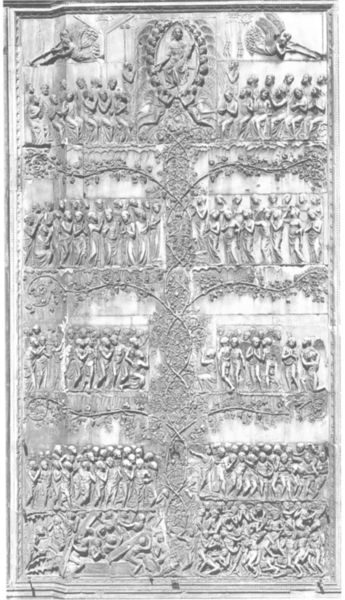
Titel: Orvieto, Dom, Fassadenschmuck
Künstler: Lorenzo Maitani
Standort: Orvieto, Dom (EU - I - Umbrien)
Schlagwörter: baum, blätter, flügel, gott, gruppe, himmel, nackt, weiß, frauen, menschen, äste, grau, marmor, männer, tür, wand, bibel, blass, geschichte, rahmen, stein, tod, girlande, pflanzen, boot, oval, engel, ranken, skulptur, relief, türe, figuren, könig, tafel, symmetrie, floral, metall, bronze, plastik, symmetrisch, nd, tote, allegorie, kranz, schnitzerei, portal, christus, jesus, fegefeuer, hölle, jüngstes gericht, verdammte, seelen, posaunen, fanfaren, trompeten, register, jünger, reben, posaune, christen, geflügelt, spirale, rettung, viktorien, mandorla, erzählung, stammbaum, lebensbaum, leidensweg, leidensgeschichte, jüngster tag, grabtafel, pontekrator